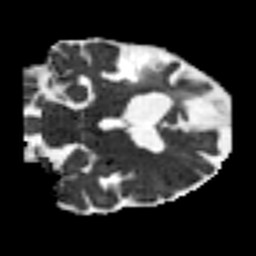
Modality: MD
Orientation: coronal
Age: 70
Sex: female
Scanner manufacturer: siemens
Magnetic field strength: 3 T
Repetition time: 7.3 s
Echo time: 0.087 s